【题型】选择题　【知识点】函数　【难度】easy
定义在$\mathbb{R}$上的可导函数$f(x)$的导函数的图象如图所示，则下列结论正确的是（）

\vspace{1em}
\noindent A. $-2$是函数$f(x)$的极大值点，$-1$是函数$f(x)$的极小值点 \\
B. $0$是函数$f(x)$的极小值点 \\
C. 函数$f(x)$的单调递增区间是$(0,+\infty)$ \\
D. 函数$f(x)$的单调递减区间是$(-2,-1)$

\vspace{2em}
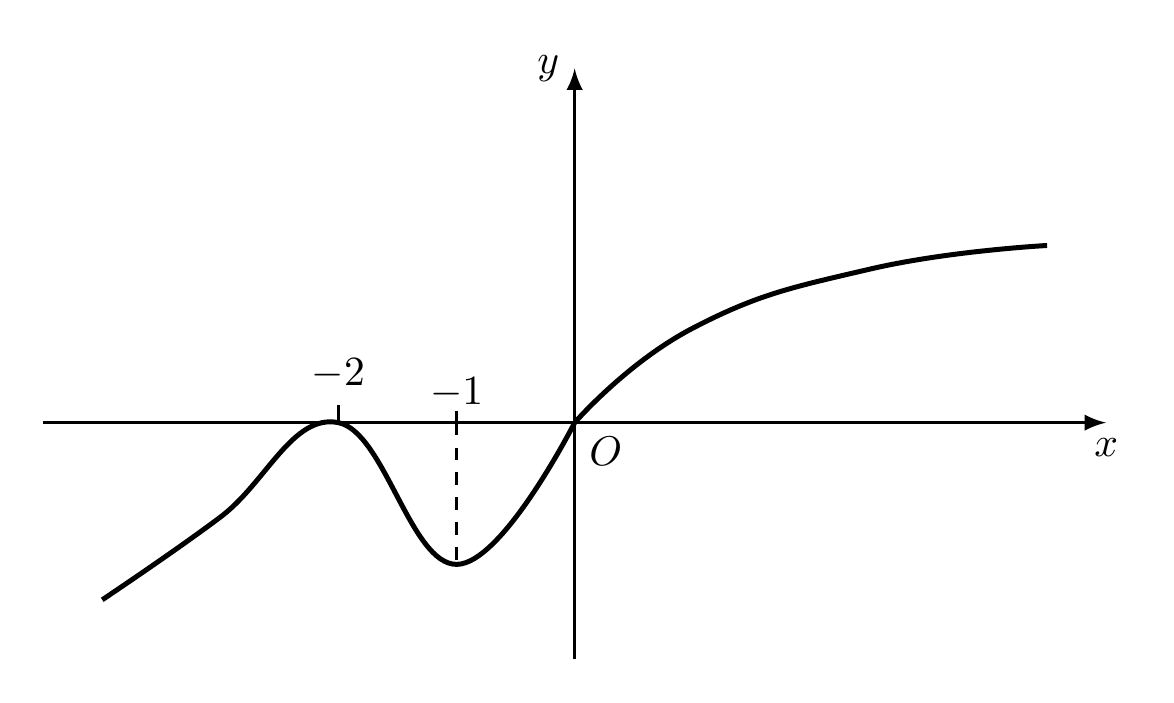
【解答】
\noindent \textbf{【答案】} $BC$

\vspace{1em}
\noindent \textbf{【分析】} 由导函数的图象，结合导数与单调性的关系可得函数的单调区间，从而可得极值点，逐项判断即可得解。

\vspace{1em}
\noindent \textbf{【解答】} 解：由导函数图象可得，当$x<0$时，$f'(x)\leqslant 0$，当$x>0$时，$f'(x)>0$，

所以函数$f(x)$在$(-\infty,0)$上单调递减，在$(0,+\infty)$上单调递增，

所以$0$是函数$f(x)$的极小值点，所以$B$，$C$正确，$A$，$D$错误。

故选：$BC$。

\vspace{2em}
\noindent \textbf{【点评】} 本题主要考查利用导数研究函数的单调性与极值，考查数形结合思想，属于基础题。